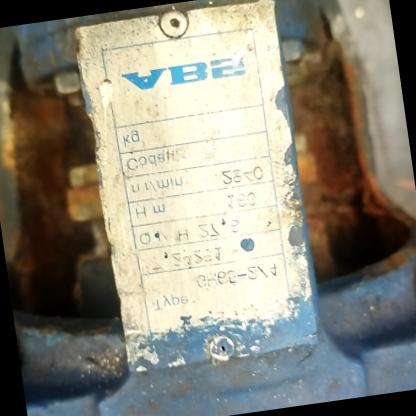
Klasa: tabliczka-znamionowa